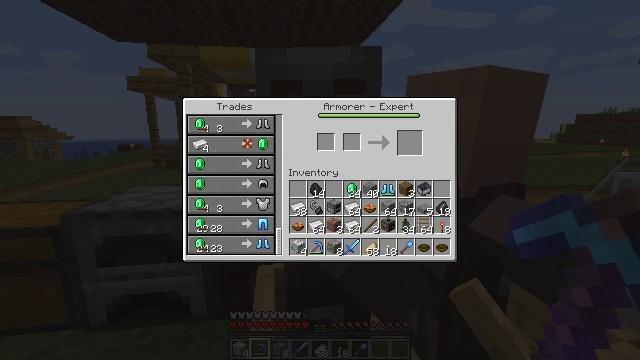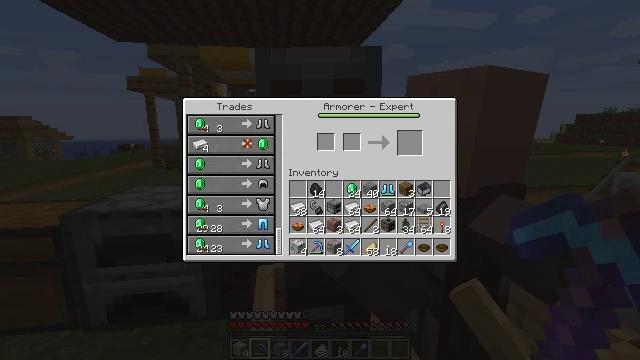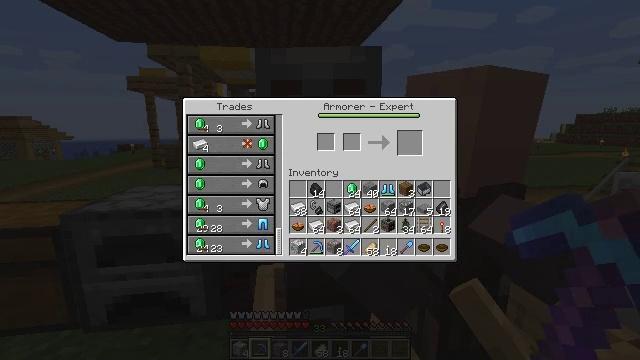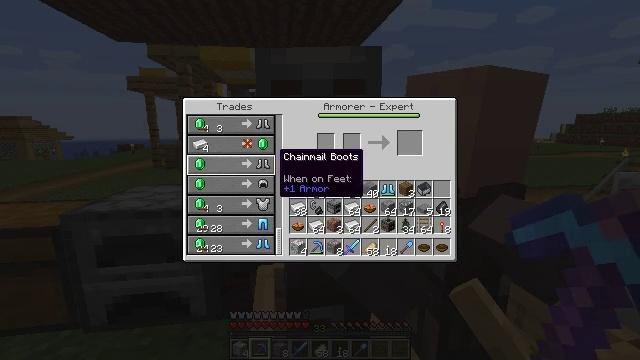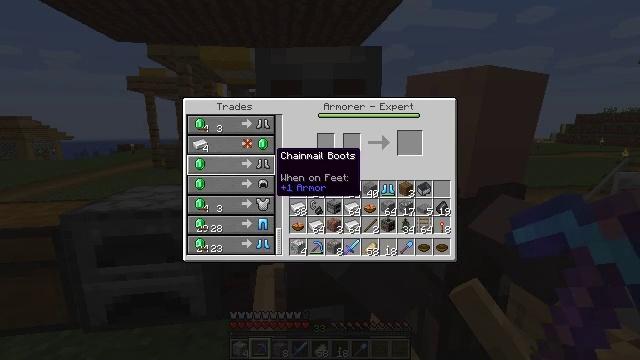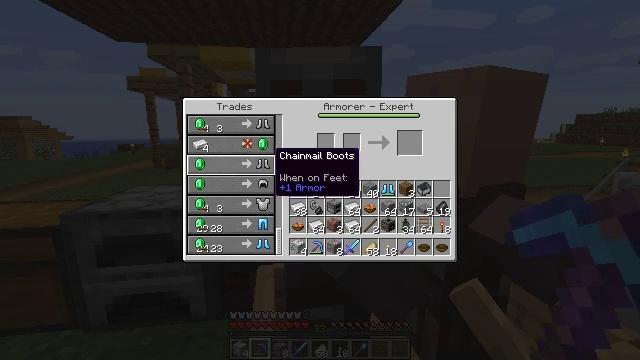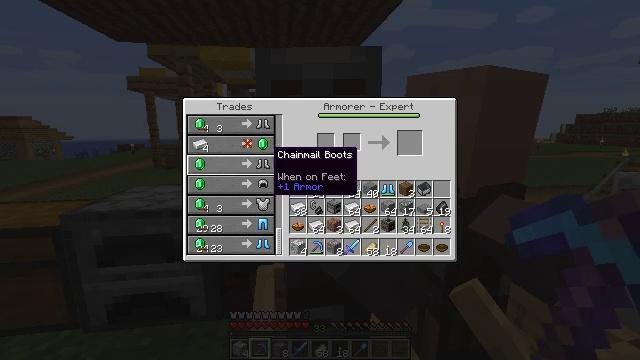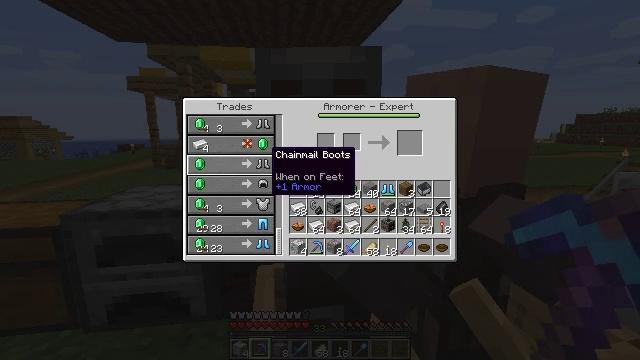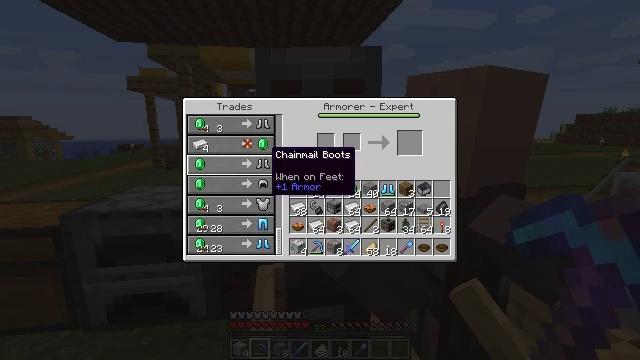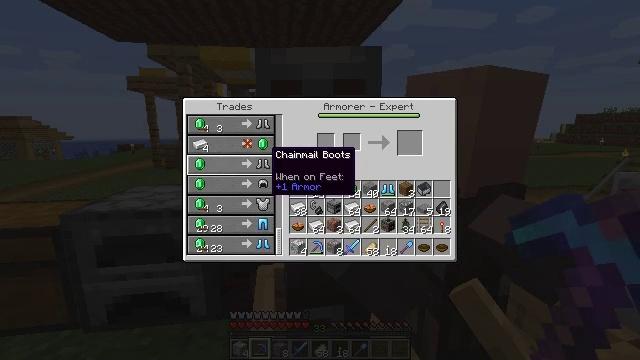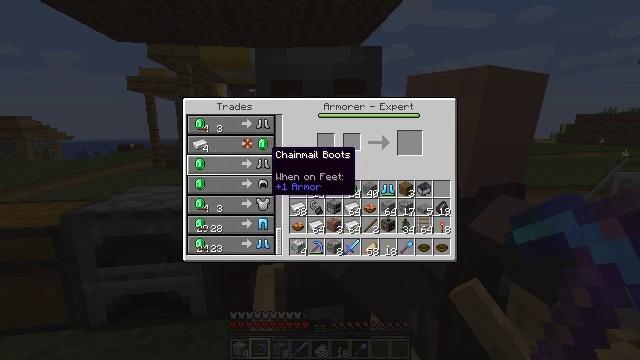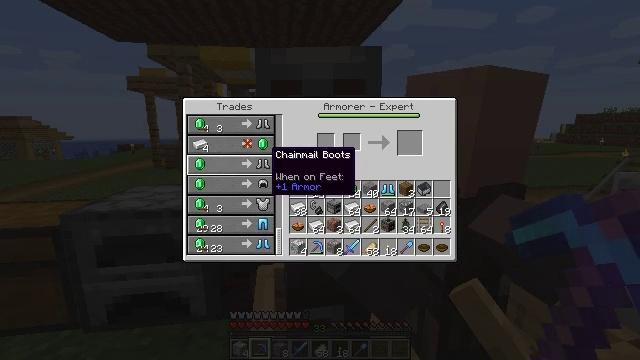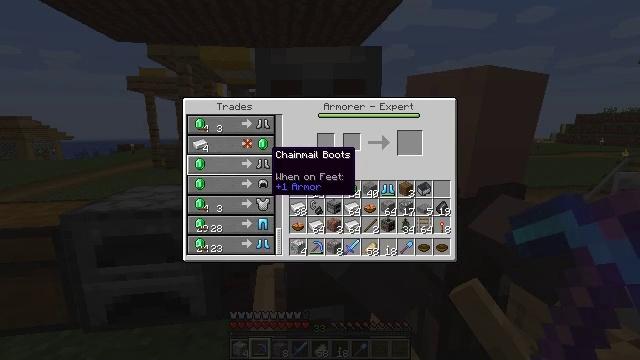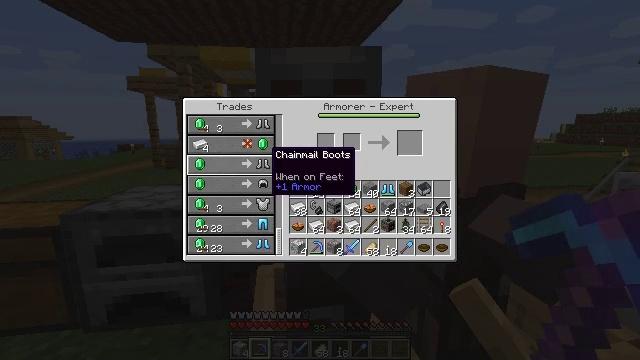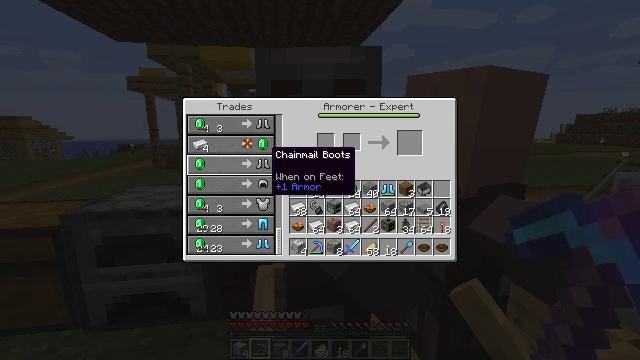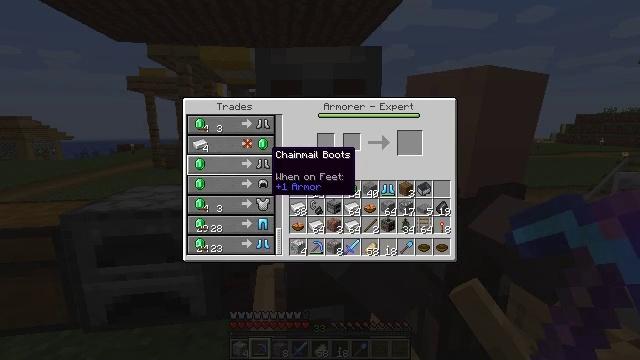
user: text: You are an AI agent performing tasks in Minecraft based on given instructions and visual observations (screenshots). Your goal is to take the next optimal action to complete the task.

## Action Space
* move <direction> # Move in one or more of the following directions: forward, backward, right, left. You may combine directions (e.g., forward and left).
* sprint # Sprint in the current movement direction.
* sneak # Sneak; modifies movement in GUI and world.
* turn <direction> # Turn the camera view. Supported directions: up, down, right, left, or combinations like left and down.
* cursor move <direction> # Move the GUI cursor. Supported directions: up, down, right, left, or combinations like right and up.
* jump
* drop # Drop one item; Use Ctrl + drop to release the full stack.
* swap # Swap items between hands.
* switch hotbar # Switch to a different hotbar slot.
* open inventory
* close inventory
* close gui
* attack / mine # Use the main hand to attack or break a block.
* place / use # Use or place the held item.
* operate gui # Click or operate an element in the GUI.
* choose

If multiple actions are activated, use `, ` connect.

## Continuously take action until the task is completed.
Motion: motion action
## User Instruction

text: Construct a chainmail chestplate with the necessary materials.
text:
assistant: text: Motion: no_op
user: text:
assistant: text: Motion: no_op
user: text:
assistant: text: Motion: cursor move left
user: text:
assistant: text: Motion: no_op
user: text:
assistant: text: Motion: no_op
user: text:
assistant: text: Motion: no_op
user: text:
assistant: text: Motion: no_op
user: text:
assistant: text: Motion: no_op
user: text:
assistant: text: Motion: no_op
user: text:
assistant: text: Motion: no_op
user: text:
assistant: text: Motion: no_op
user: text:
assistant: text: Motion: no_op
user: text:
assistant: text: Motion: no_op
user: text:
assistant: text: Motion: no_op
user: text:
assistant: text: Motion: no_op
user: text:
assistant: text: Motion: no_op
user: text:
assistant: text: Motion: no_op
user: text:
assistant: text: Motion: no_op
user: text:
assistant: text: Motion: no_op
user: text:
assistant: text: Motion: no_op
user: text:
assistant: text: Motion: cursor move down
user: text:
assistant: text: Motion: cursor move down
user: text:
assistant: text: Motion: no_op
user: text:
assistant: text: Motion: no_op
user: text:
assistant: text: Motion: no_op
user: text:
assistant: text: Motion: no_op
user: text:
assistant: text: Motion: no_op
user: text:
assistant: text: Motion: operate gui
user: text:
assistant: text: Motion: operate gui
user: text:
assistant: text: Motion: no_op